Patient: sex F, age 34
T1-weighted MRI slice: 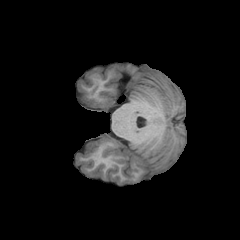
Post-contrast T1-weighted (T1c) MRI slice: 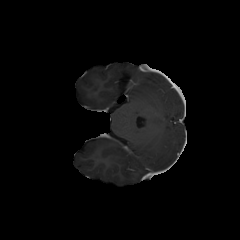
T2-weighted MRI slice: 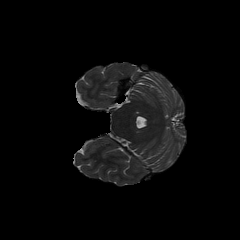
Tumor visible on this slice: no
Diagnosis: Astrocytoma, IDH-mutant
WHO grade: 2